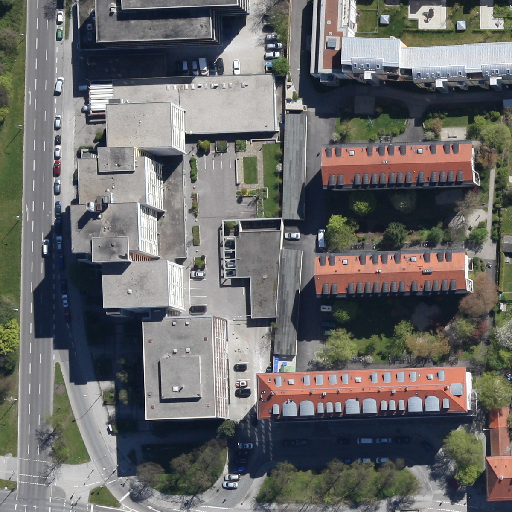
Referring expression: vehicle driving on the road